Question: I try to install virtual environment using : 'python -m venv .venv'
But it says it can't find a module called 'venv'.

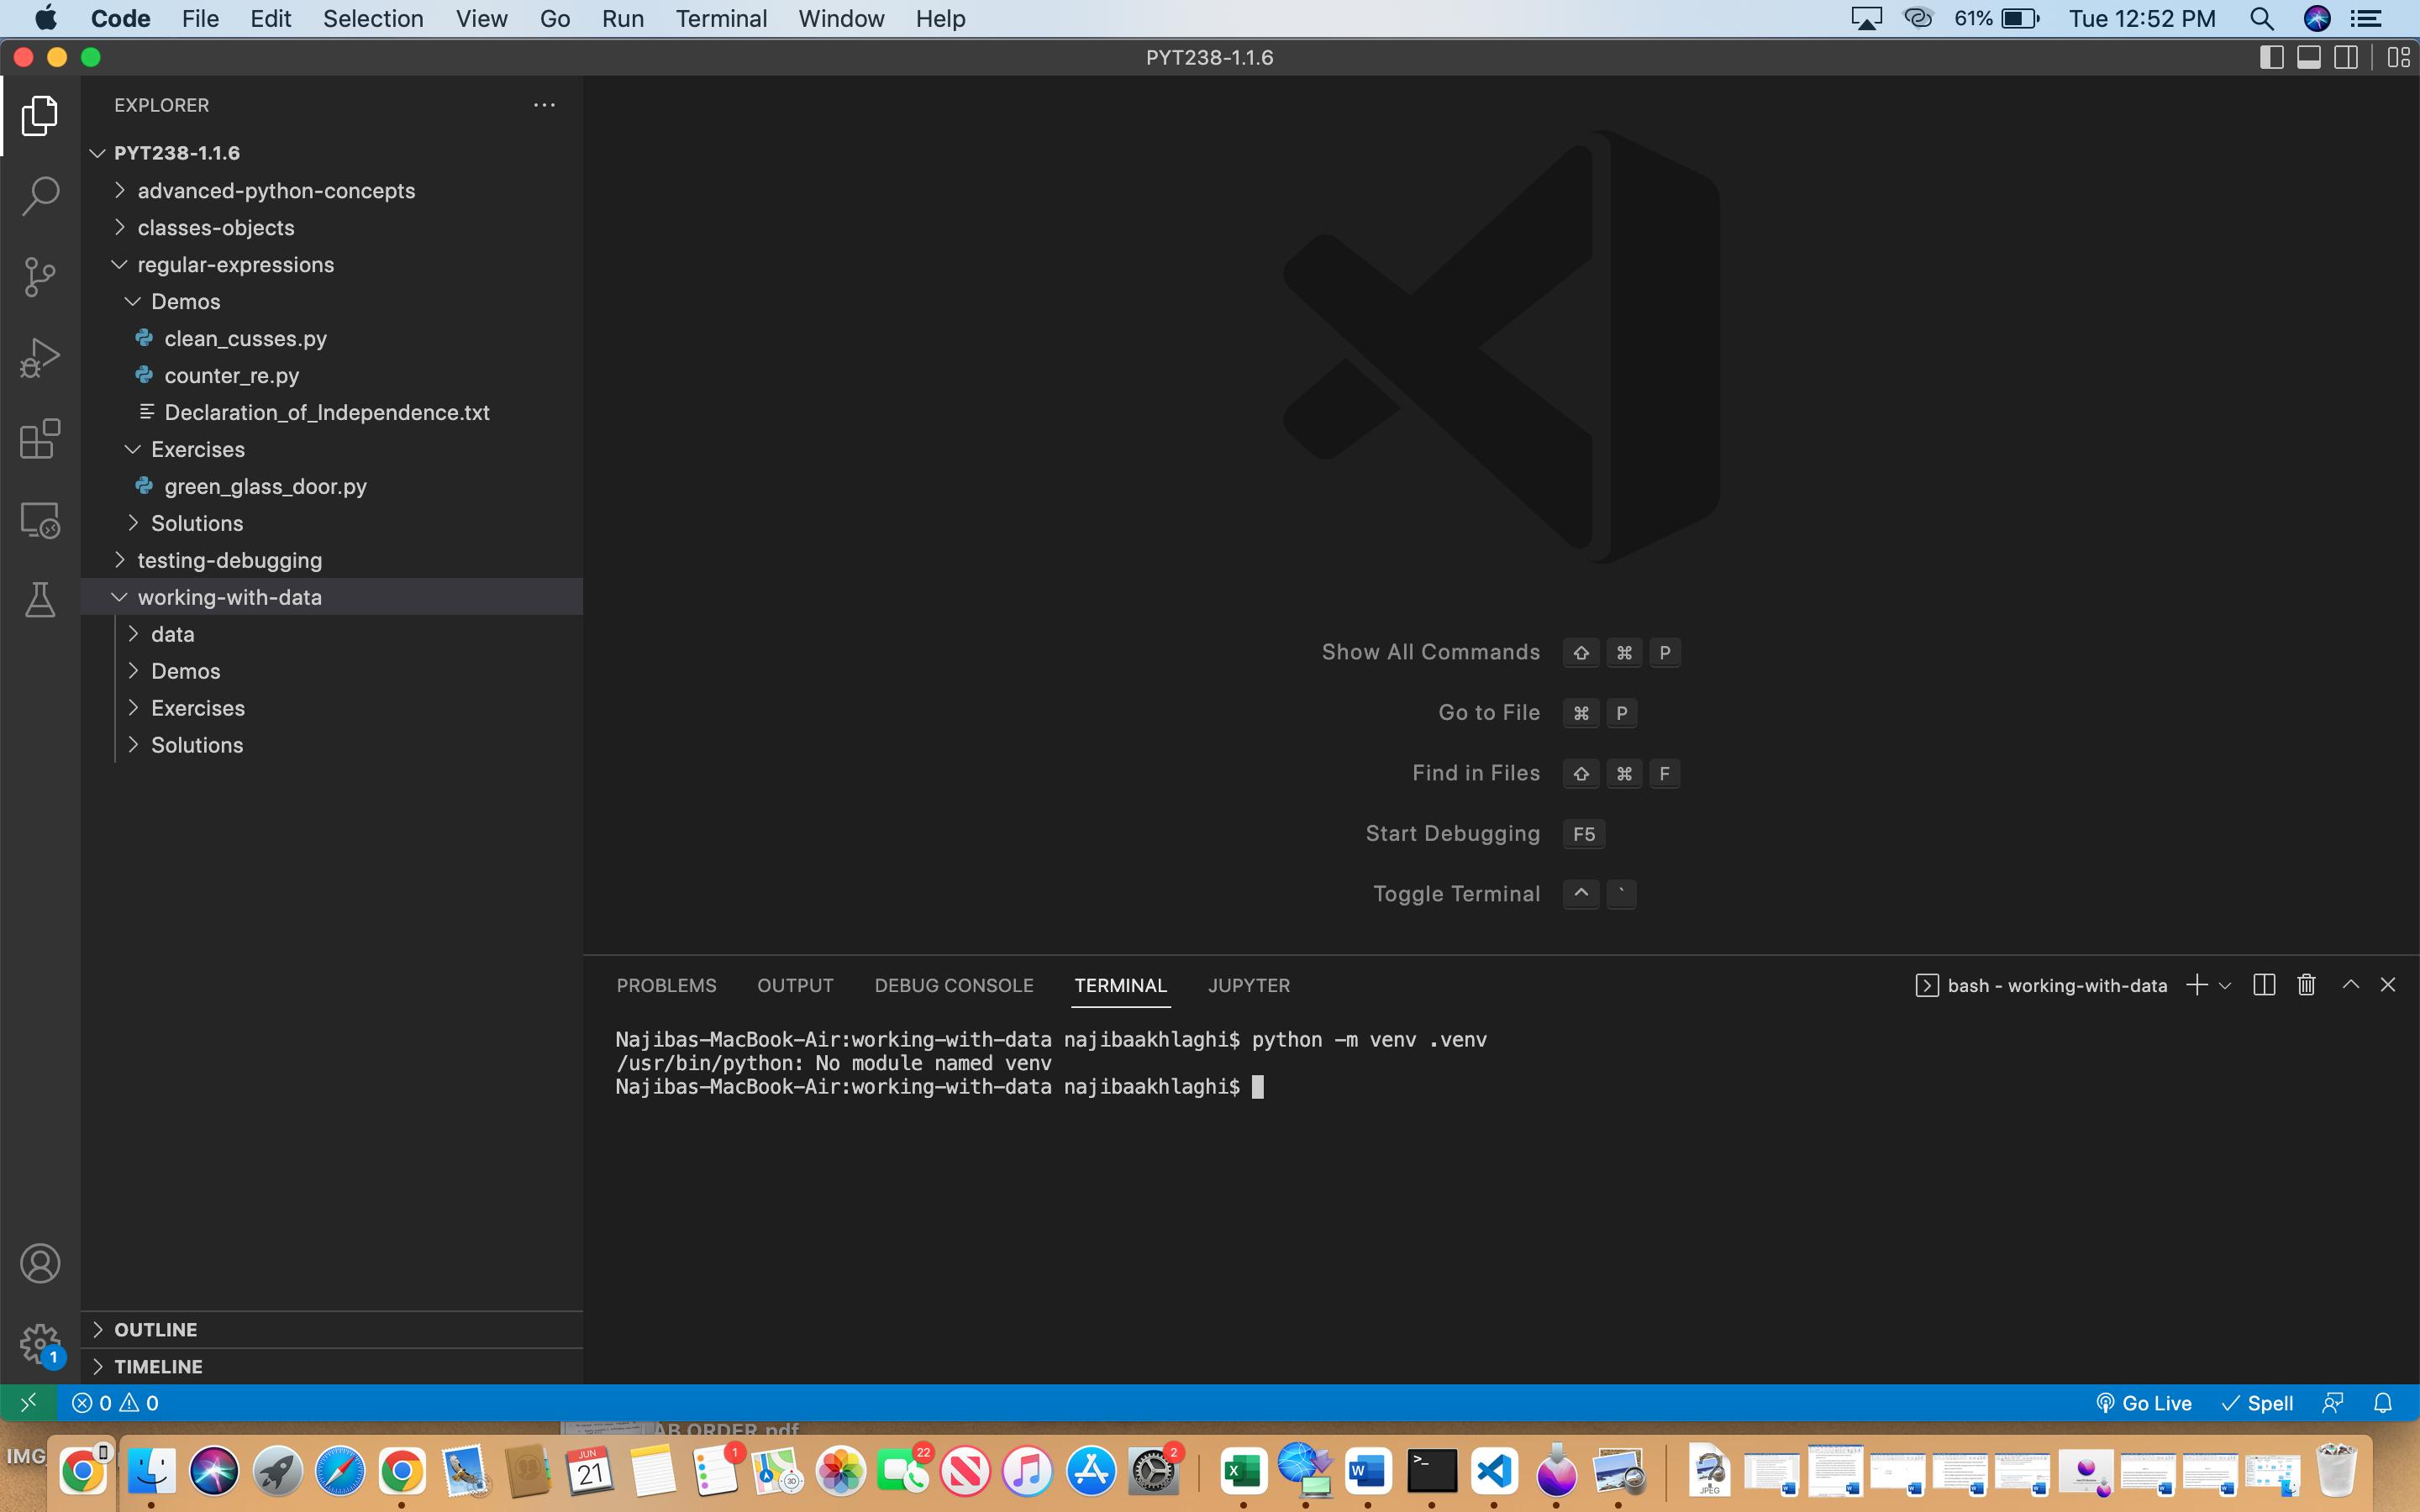
Answer: I have a feeling that you are using the default Python version 2.X. Try this to see if that is the case:
'''
python --version
'''
If the default is 2.X, then it does not come with the 'venv' library. You need to explicitly call python3:
'''
python3 -m venv .venv
'''